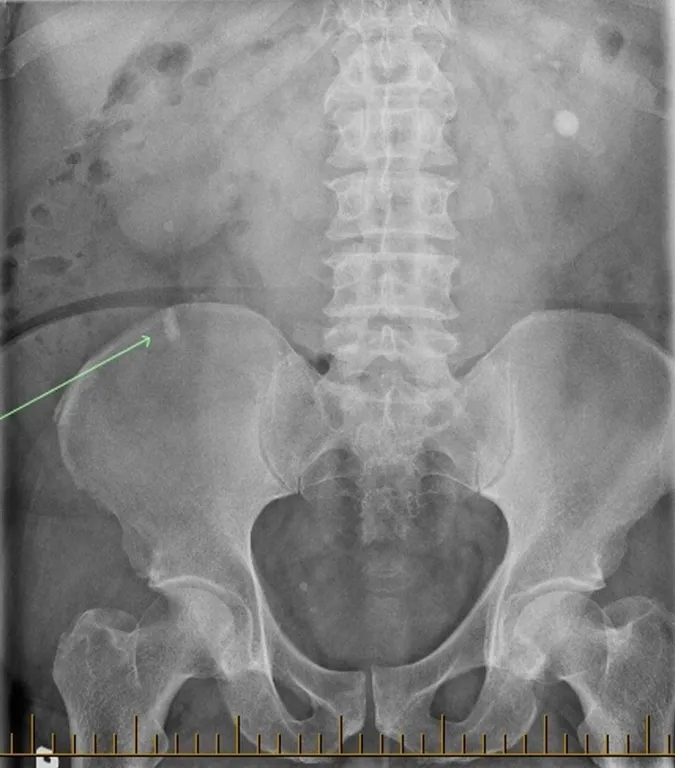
Initial KUB with a right iliac crest calcification (arrow) and a left lower pole calcification. KUB = kidney, ureter, and bladder radiograph.
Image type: radiology (x_ray)